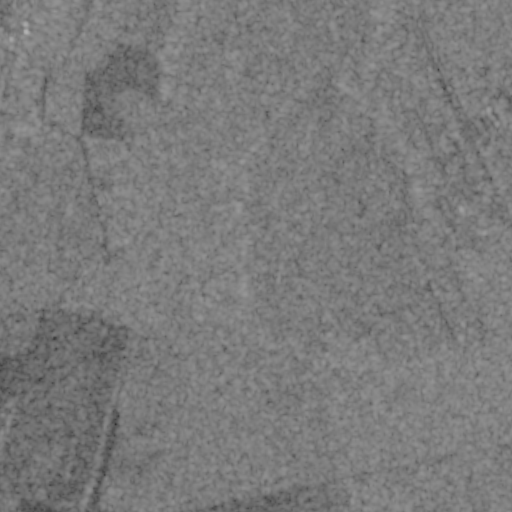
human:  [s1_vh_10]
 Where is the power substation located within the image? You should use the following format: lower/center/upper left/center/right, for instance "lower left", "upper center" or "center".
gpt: The power substation is located in the upper right of the image.
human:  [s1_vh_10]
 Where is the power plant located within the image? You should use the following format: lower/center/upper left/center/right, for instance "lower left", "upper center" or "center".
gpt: There is no power plant in the image.

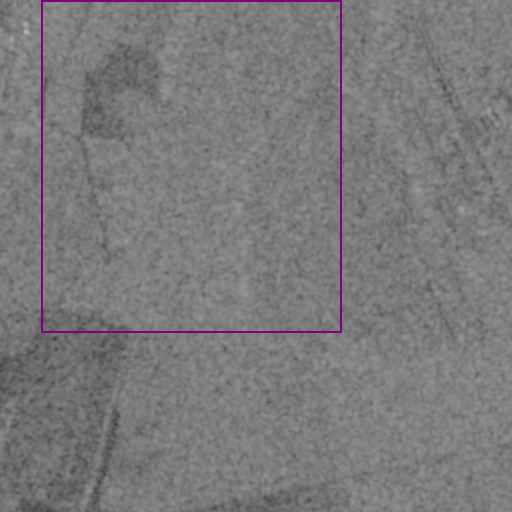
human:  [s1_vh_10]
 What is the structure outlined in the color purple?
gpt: The structure outlined in purple is a crop field.
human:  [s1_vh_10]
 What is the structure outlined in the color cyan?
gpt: There is no cyan outline.